Question: I have this XAML code inside my 'MainPage.xaml' which creates row and column definitions and a 'TextBlock':
'''
<Page
x:Class="App2.MainPage"
xmlns="http://schemas.microsoft.com/winfx/2006/xaml/presentation"
xmlns:x="http://schemas.microsoft.com/winfx/2006/xaml"
xmlns:local="using:App2"
xmlns:d="http://schemas.microsoft.com/expression/blend/2008"
xmlns:mc="http://schemas.openxmlformats.org/markup-compatibility/2006"
mc:Ignorable="d">
<Grid x:Name="layoutGrid" Background="{ThemeResource ApplicationPageBackgroundThemeBrush}">
<Grid.RowDefinitions>
<RowDefinition Height="140"/>
<RowDefinition Height="Auto"/>
<RowDefinition Height="*"/>
</Grid.RowDefinitions>
<Grid.ColumnDefinitions>
<ColumnDefinition Width="*"/>
<ColumnDefinition Width="2*"/>
<ColumnDefinition Width="3*"/>
</Grid.ColumnDefinitions>
<TextBlock Text="TEST"
Grid.Row="1"
Grid.Column="1"
Height="23"
HorizontalAlignment="Right"
Margin="0,45,70,0"
x:Name="Test TextBlock"/>
</Grid>
</Page>
'''
If the 'TextBlock' is present, I get errors in my 'MainPage.xaml.cs':

I can't figure out what is wrong with this code. If I comment out the 'TextBlock' on the .xaml page, the error goes away. <URL> is the complete code with screenshots showing the problems I am having.
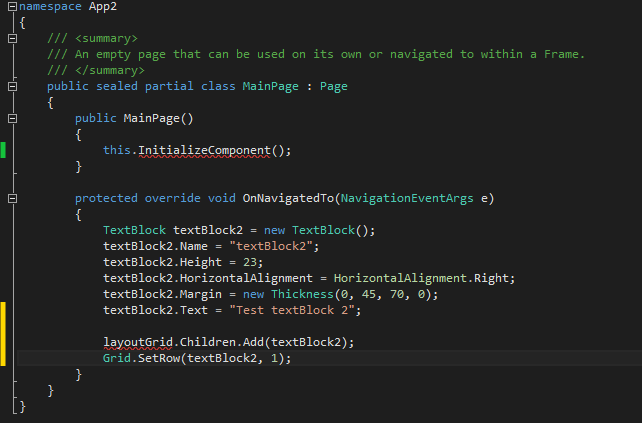
Answer: '''
x:Name="Test TextBlock"
'''
'x:Name' defines the name for that object. 'Test TextBlock' is not a valid identifier. Use 'TestTextBlock'. Also, you could have taken a peek at 'InitializeComponent', or read your error message. The error in your XAML file literally says (look at the blue squigglies):
> 'Test TextBlock' is not a valid value for property 'Name'